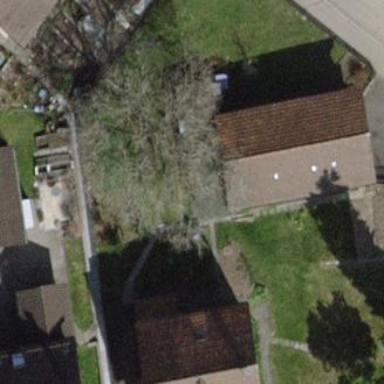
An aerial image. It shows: Shed building.